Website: home-depot
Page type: account-dashboard
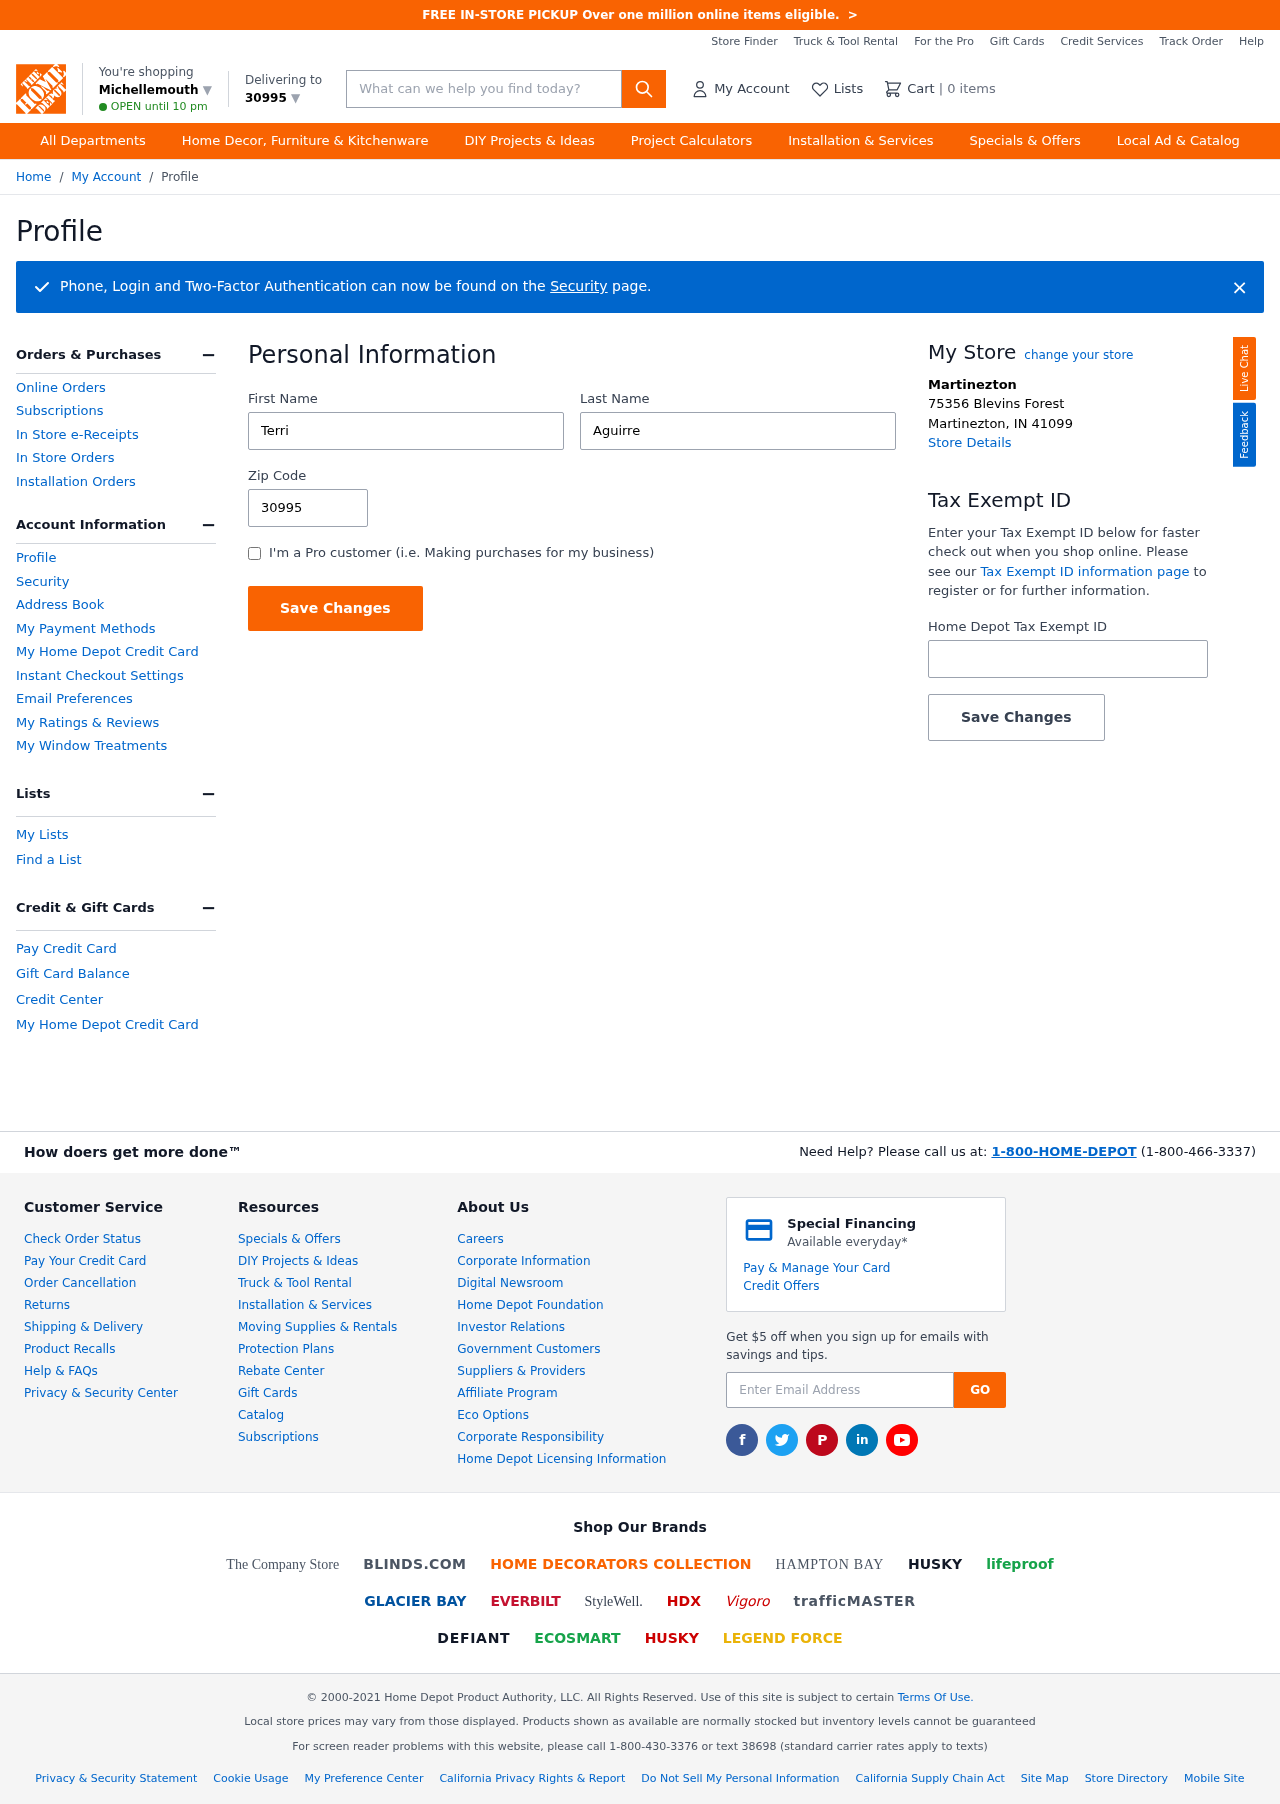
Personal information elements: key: PII_CITY
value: Michellemouth ▼
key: PII_FIRSTNAME
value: Terri
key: PII_LASTNAME
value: Aguirre
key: PII_LOCATION1_CITY
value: Martinezton
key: PII_LOCATION1_CITY_STATE_ZIP
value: Martinezton, IN 41099
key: PII_LOCATION1_STREET
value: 75356 Blevins Forest
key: PII_POSTCODE
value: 30995 ▼
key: PII_POSTCODE
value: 30995
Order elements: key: ORDER_NUM_ITEMS
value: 0
Search elements: key: HEADER_SEARCH
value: What can we help you find today?